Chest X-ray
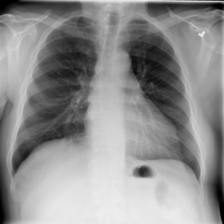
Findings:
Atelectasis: negative
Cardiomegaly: negative
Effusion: negative
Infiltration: negative
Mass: negative
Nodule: negative
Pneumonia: negative
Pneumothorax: negative
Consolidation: negative
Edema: negative
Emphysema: negative
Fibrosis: negative
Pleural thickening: negative
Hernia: negative